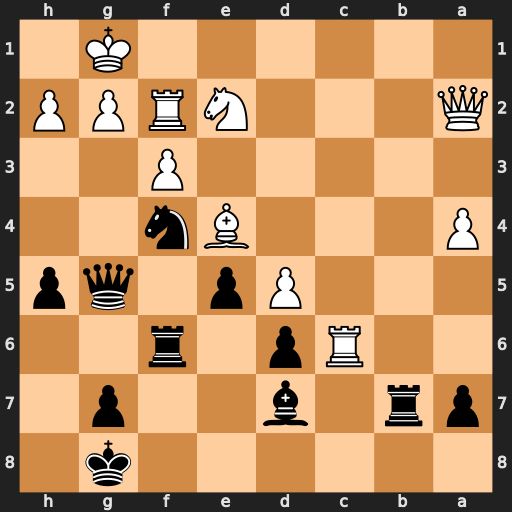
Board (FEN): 6k1/pr1b2p1/2Rp1r2/3Pp1qp/P3Bn2/5P2/Q3NRPP/6K1
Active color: b
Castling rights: -
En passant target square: -
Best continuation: Nh3+ Kf1 Nxf2